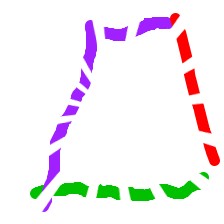
Shape: trapezoid